Aerial crown-view tile of a tropical tree (Barro Colorado Island, Panama), acquired 20250616:
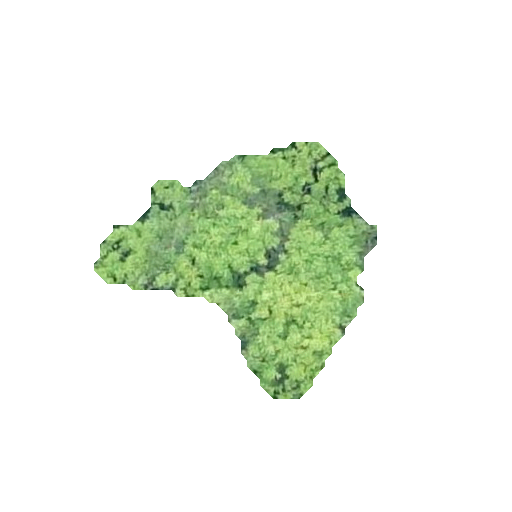
Species: Alseis blackiana
GBIF accepted scientific name: Alseis blackiana
Crown area: 57.873 m²